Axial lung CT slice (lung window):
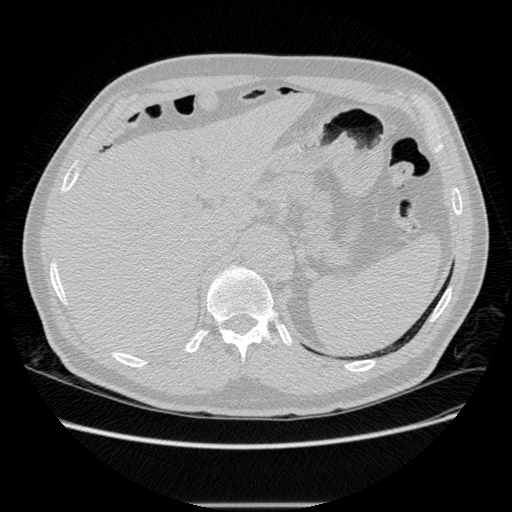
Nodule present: no